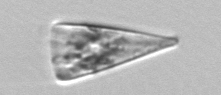
Label: Licmophora